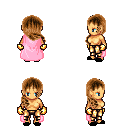
a pixel art fantasy rpg character, female body template, human, tanned skin, pink cape, gold greaves, brown right-swept hairstyle, gold gloves, black slippers, four views (front, back, left, right), 2x2 character sprite sheet, small pixel art, hard edges, no anti-aliasing